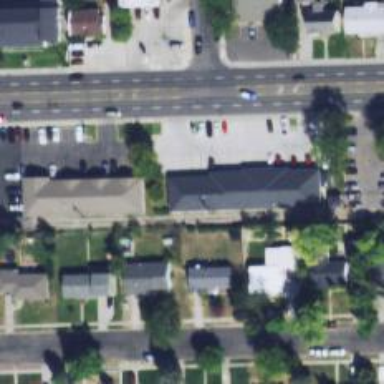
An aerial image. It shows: Healthcare clinic.